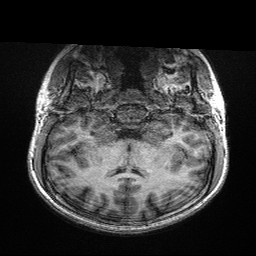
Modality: T1w
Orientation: sagittal
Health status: healthy
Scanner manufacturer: siemens
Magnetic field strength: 3 T
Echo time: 0.00298 s